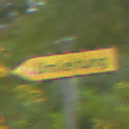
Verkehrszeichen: UmleitungswegweiserLinksweisend
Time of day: Midday
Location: Outdoor (Nature)
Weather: Overcast
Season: Autumn
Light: Natural